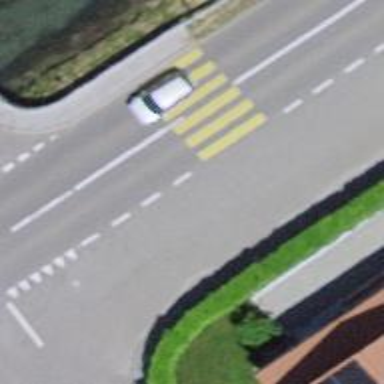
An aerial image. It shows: Bus stop with shelter.